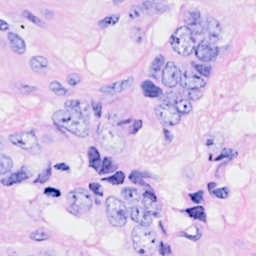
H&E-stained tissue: Breast